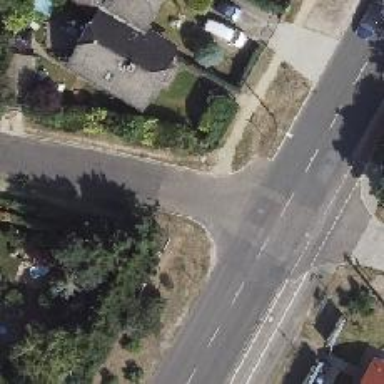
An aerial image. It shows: Road with "give way" sign.